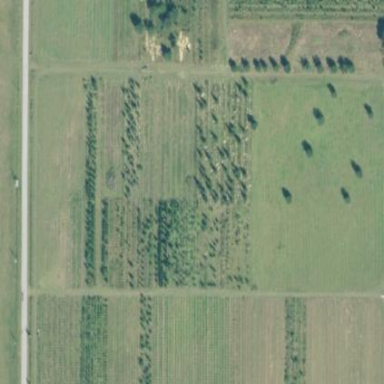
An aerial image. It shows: Plant nursery with trees.